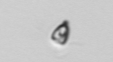
Label: Pyramimonas